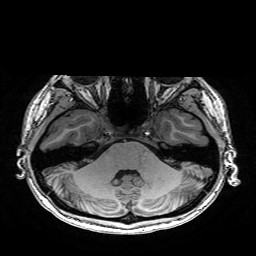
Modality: T1w
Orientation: coronal
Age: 20
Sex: female
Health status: healthy
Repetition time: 2.53 s
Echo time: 0.0034 s